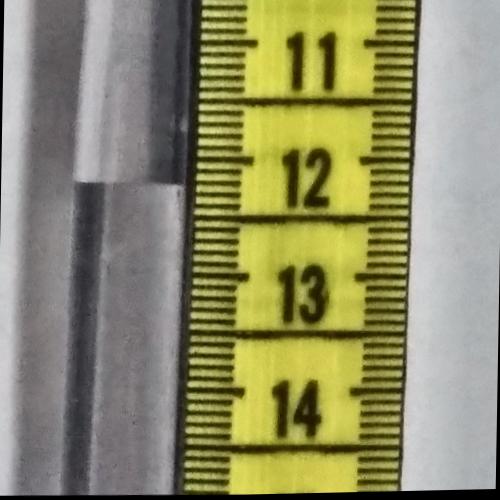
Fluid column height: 12.2 cm